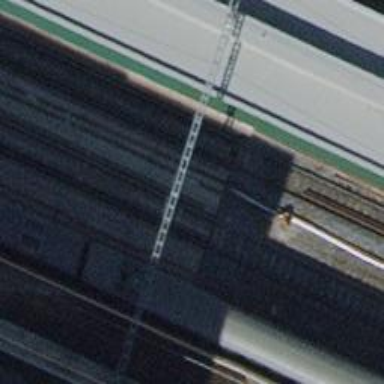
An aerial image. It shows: Public transport stop position along the railway.